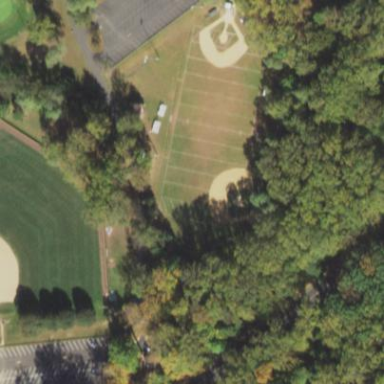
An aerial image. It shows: Baseball pitch for leisure land.